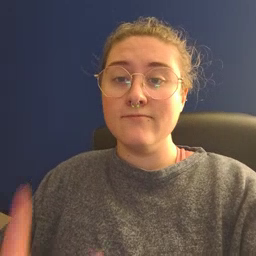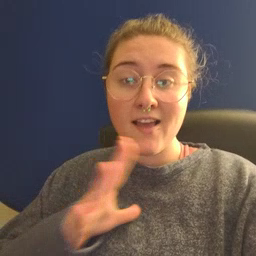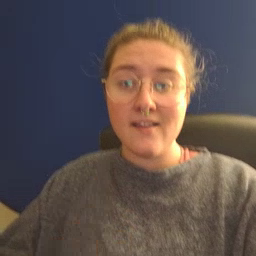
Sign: fine